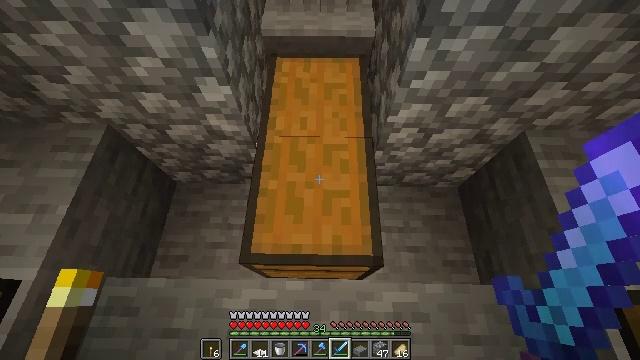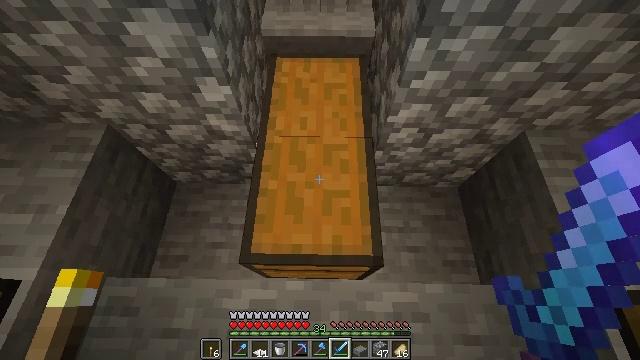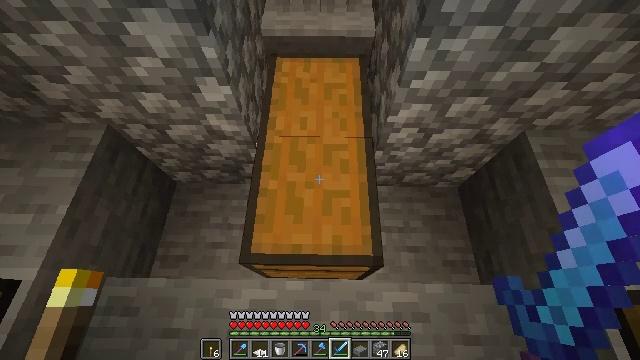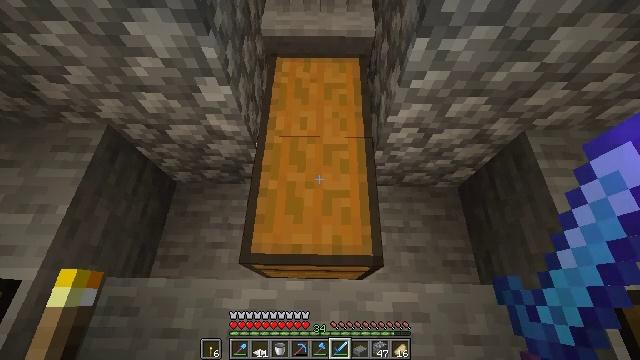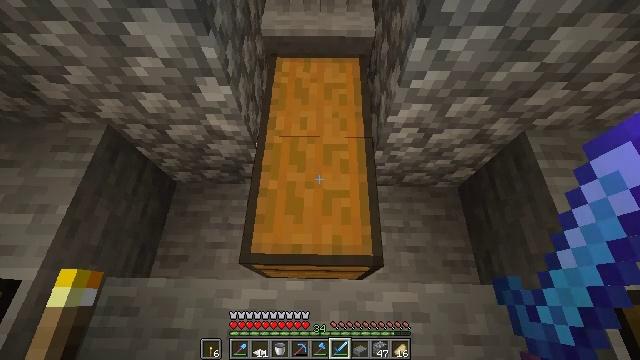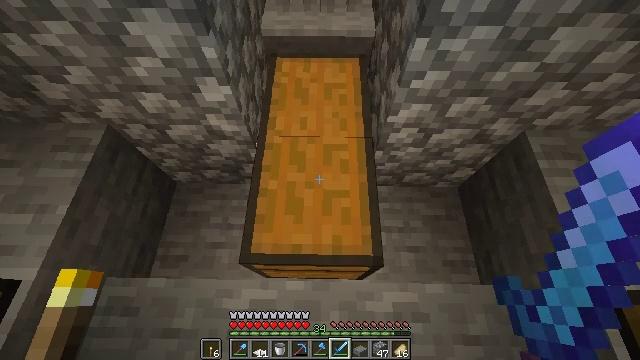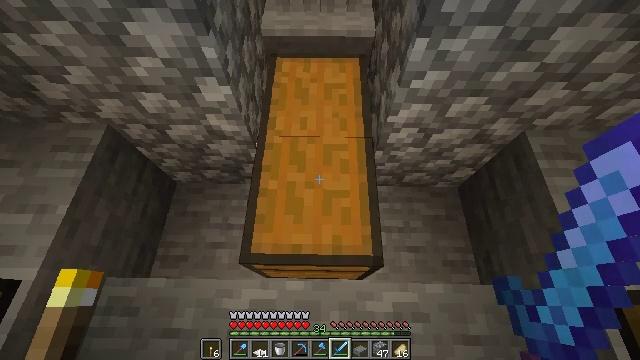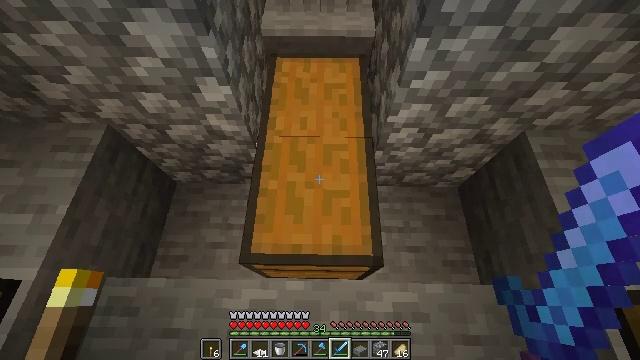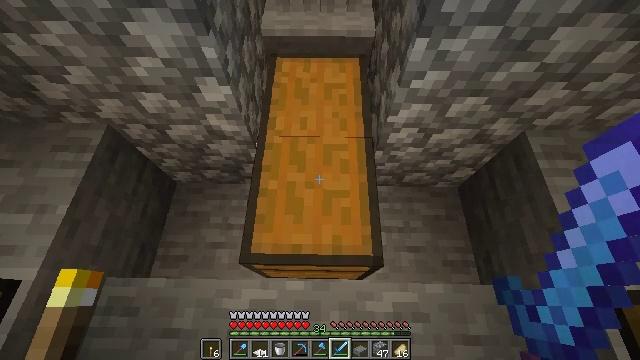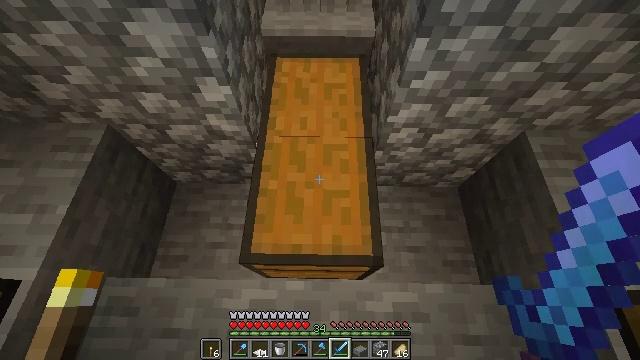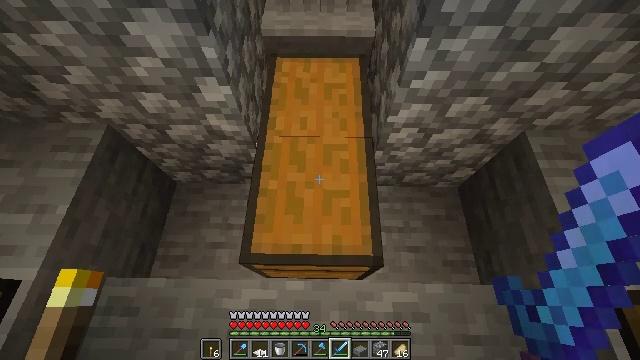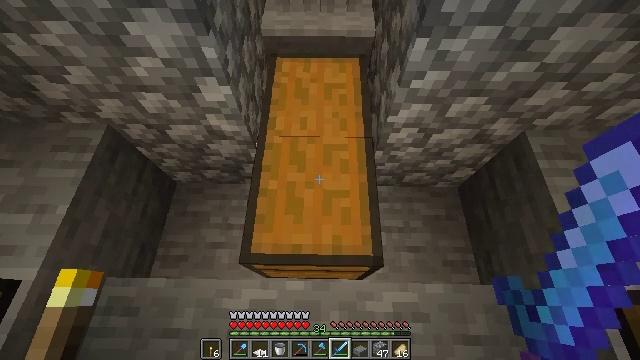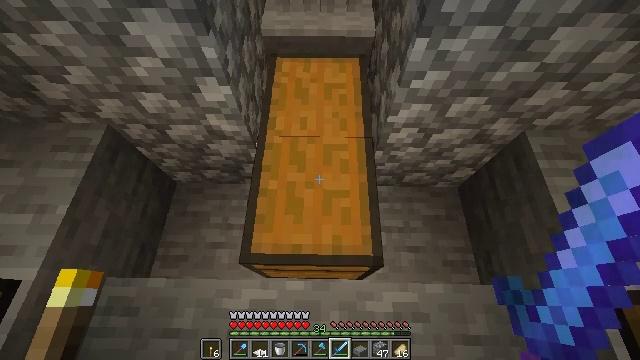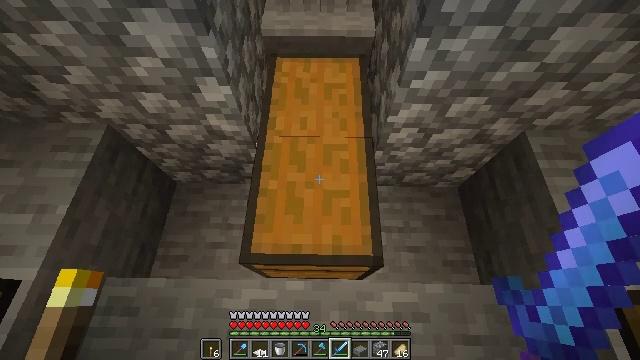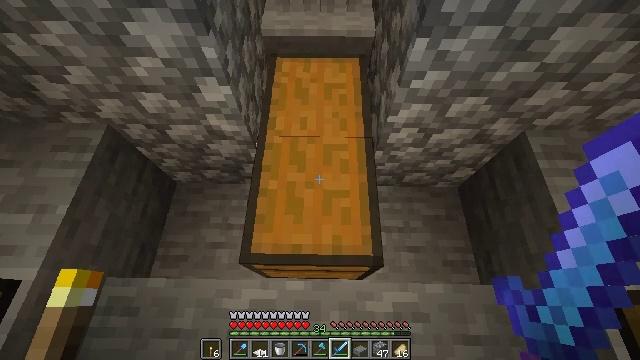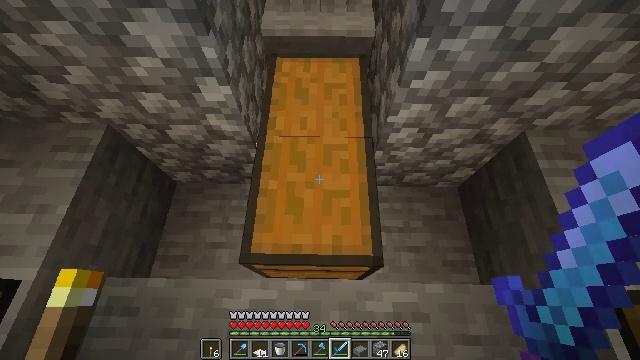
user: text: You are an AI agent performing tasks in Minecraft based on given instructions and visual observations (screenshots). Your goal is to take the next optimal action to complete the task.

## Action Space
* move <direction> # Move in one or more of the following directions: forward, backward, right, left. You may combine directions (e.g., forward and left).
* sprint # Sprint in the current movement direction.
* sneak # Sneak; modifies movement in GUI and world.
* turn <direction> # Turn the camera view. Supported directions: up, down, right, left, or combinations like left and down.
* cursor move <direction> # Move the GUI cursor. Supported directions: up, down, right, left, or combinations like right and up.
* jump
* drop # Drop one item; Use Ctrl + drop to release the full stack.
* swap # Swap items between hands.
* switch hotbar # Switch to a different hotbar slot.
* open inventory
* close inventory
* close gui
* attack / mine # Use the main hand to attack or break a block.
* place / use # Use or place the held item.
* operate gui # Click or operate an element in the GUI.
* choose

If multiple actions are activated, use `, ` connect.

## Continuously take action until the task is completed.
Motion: motion action
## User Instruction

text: Drop a diamond sword.
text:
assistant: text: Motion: no_op
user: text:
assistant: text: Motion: no_op
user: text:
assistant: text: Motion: no_op
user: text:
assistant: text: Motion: no_op
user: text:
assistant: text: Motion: no_op
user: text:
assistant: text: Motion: no_op
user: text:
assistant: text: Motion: no_op
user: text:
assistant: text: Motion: no_op
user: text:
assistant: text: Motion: no_op
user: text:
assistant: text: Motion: no_op
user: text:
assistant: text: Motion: no_op
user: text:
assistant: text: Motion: no_op
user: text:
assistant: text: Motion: no_op
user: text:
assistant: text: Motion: no_op
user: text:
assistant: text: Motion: no_op
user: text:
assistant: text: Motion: no_op
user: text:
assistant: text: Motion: no_op
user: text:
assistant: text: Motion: no_op
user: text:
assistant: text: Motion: no_op
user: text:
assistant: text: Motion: no_op
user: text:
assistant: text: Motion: no_op
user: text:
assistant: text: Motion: no_op
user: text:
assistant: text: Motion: no_op
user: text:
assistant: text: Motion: no_op
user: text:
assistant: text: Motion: no_op
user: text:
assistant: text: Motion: no_op
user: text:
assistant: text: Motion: no_op
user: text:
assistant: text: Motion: no_op
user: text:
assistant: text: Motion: no_op
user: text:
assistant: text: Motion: no_op